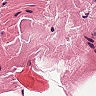
Metastatic tissue present: no